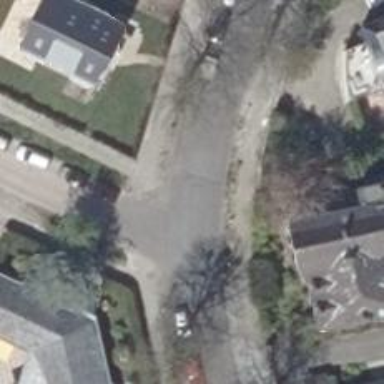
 where parallel parking is available on the right lane."